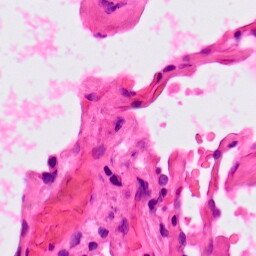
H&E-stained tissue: Lung